Field crop: maize
Growth stage: 1
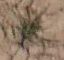
Species: salsola